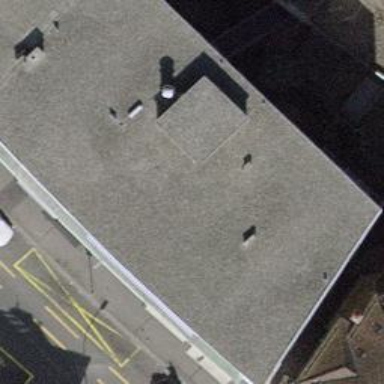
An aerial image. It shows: Beauty shop.